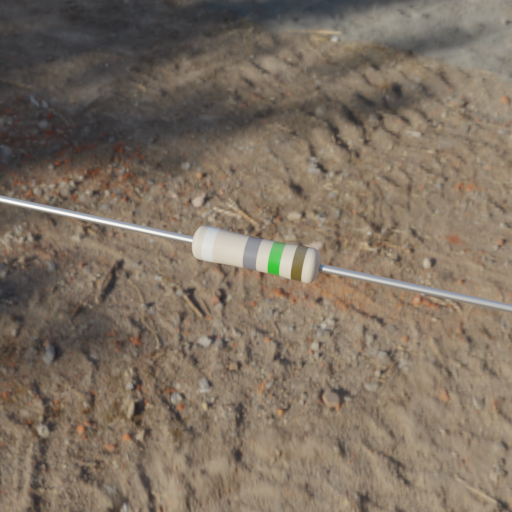
Resistor colour bands (in order): white, gray, green, brown